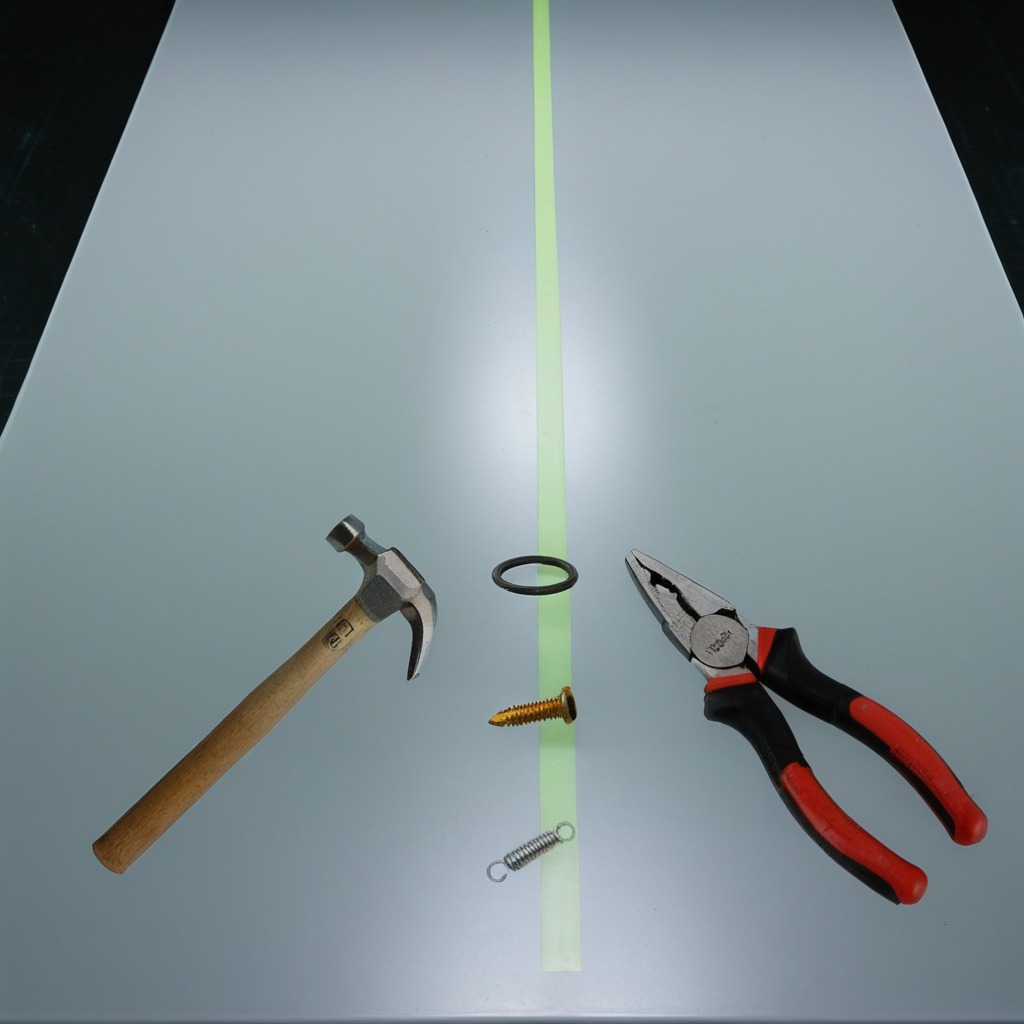
A rubber Oring, a hammer, a metal machine screw, a pair of pliers, and a coiled metal spring are lying on the table.